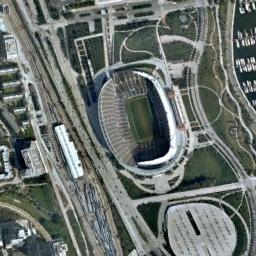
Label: stadium